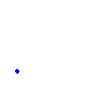
Particle: proton